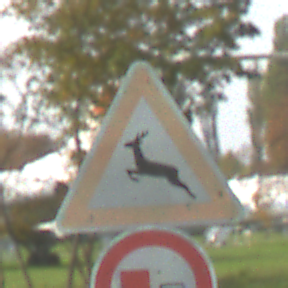
Verkehrszeichen: WildwechselRechts
Zusatzzeichen unten: UeberholverbotKraftfahrzeuge
Umgebung: Outdoor, Suburban
Tageszeit: MorningAfternoon
Wetter: PartlyCloudy
Licht: Natural
Jahreszeit: NotSpecified
Kontrast: HighContrast